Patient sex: F
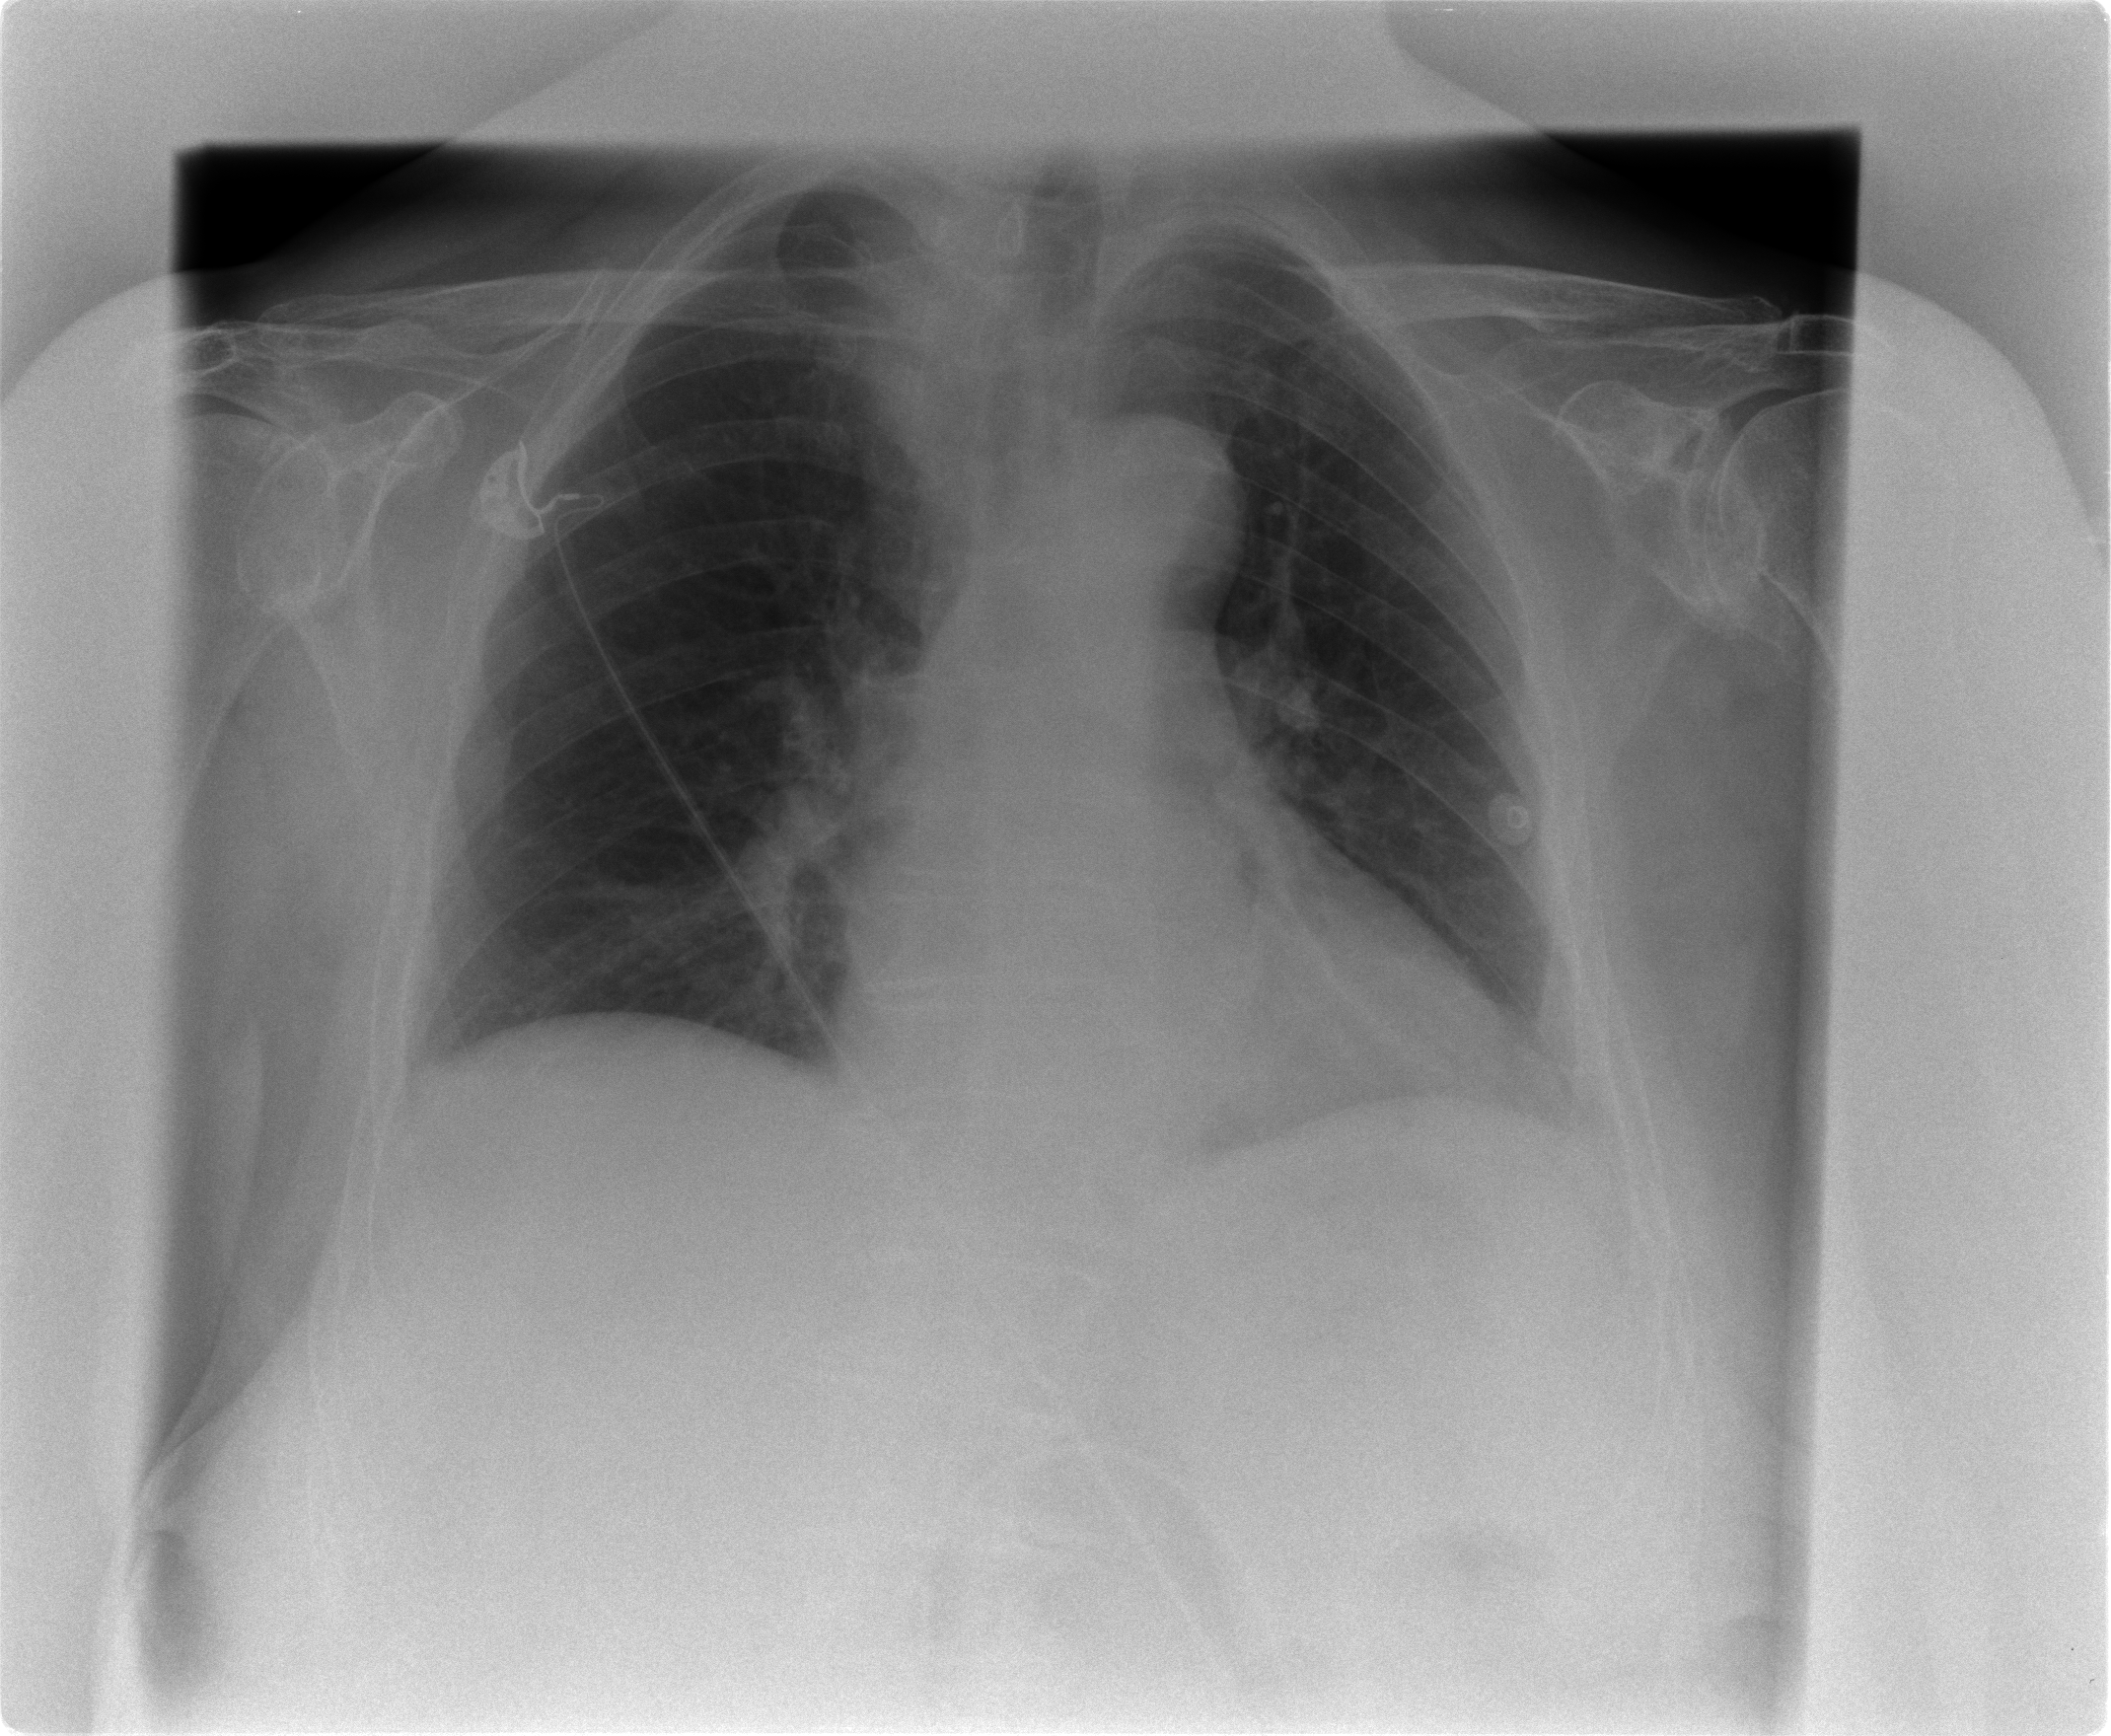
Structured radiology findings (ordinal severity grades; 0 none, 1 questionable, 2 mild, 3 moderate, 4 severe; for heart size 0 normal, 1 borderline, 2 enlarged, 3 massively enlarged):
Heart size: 0
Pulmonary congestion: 0
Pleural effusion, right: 0
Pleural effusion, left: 0
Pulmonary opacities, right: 0
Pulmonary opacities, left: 0
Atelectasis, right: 2
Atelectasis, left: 2